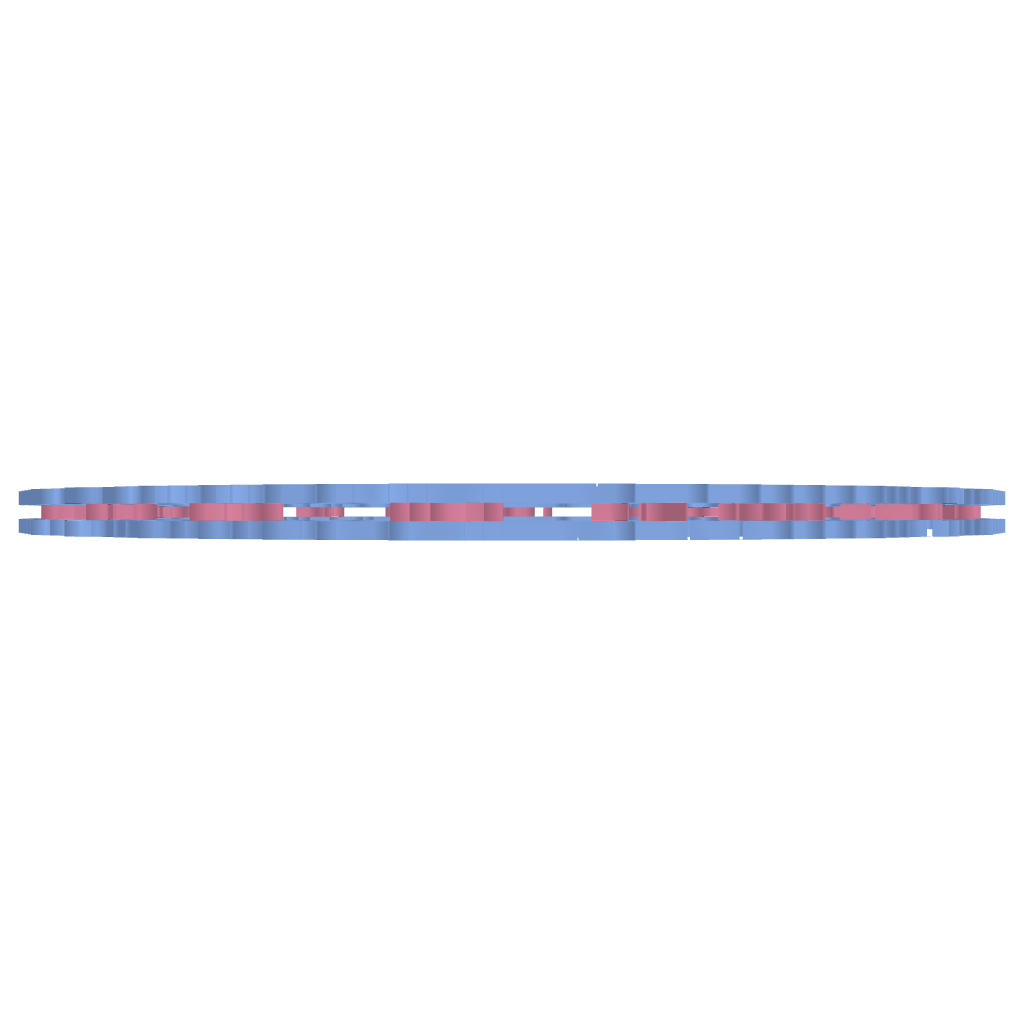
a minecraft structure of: The magic circle